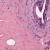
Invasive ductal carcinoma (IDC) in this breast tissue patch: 1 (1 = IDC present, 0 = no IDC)